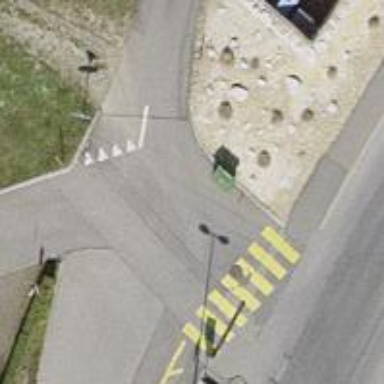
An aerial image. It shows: Road with "give way" sign.